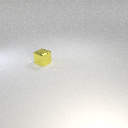
small yellow metal cube